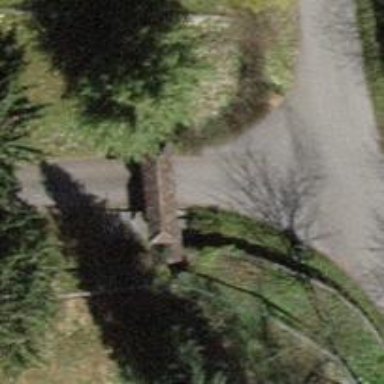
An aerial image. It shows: Gate.